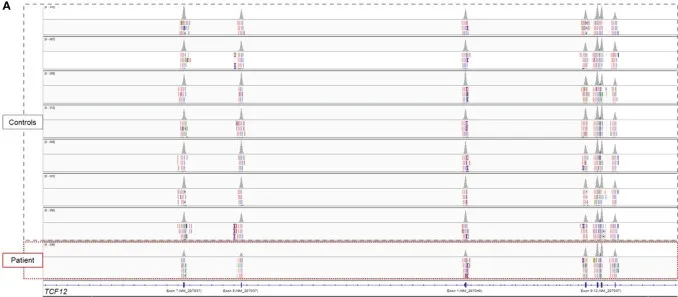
Genomic analysis of the patient. (A) The image showing the intragenic CNV of the TCF12 in the BAM file of the WES data which is visualized by the Integrative Genomics Viewer (Broad Institute, MA) tool. Note that the peak volumes of the reads of the exon 7 and 8 on the NM_207037 transcript and the first exon on the NM_207040 transcript of the patient were as half as the controls studied in the same sequencing run. However, the peak volumes of the reads of exon 9-12 were similar to the controls. Deleted exon 6 could not be shown in the figure because of the distance of it to the other exons.
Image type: chart (chart)